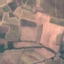
Label: PermanentCrop